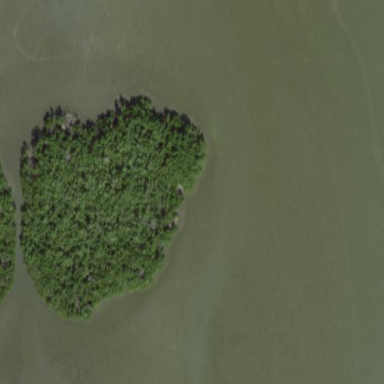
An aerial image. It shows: Image showing island.